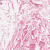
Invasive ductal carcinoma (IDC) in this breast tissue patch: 0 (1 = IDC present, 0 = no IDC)